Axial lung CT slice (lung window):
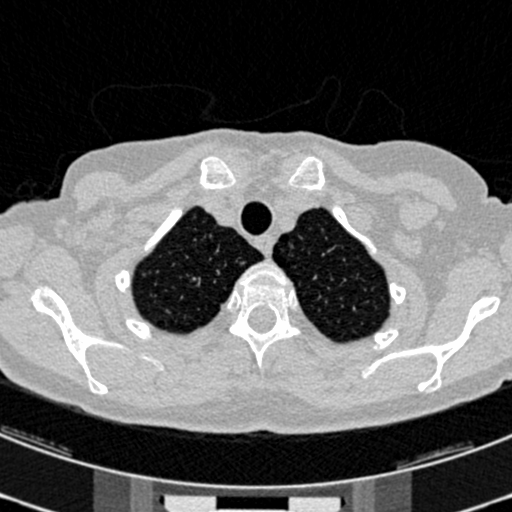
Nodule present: no